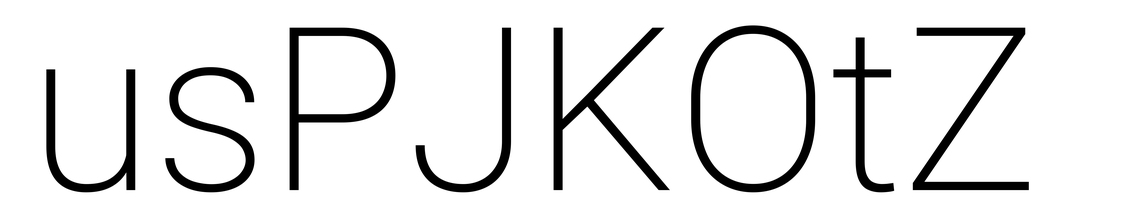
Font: Roboto_ExtraLight